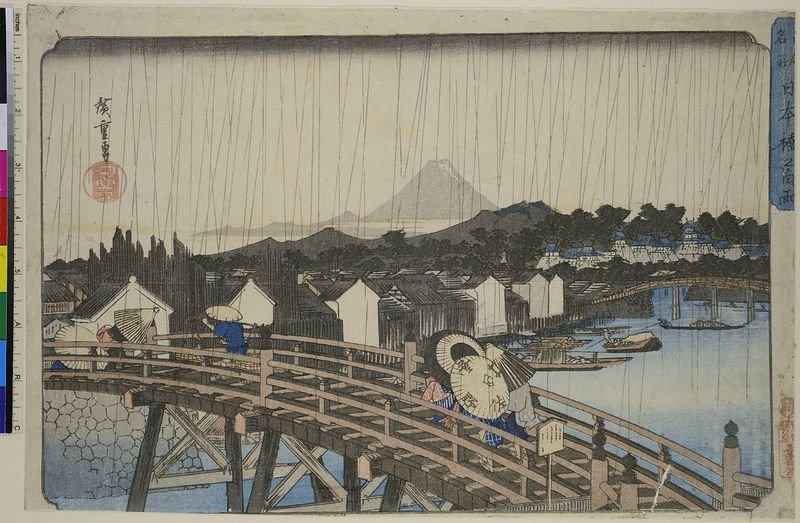
Titel: Regenschauer an der Nihonbashi, aus der Serie: Berühmte Orte der Osthauptstadt
Künstler: Utagawa Hiroshige
Standort: Hamburg
Institution: Museum für Kunst und Gewerbe Hamburg
Schlagwörter: berg, blau, wasser, weiß, bäume, fluss, landschaft, menschen, see, stadt, hintergrund, holz, hüte, zeichnung, regenschirm, schirm, sonnenschirm, häuser, brücke, boot, boote, holzschnitt, japan, schiffe, schrift, berge, gebirge, dorf, linien, figuren, japanisch, regen, stadtansicht, vulkan, fischerboote, asien, druck, druckgraphik, druckgrafik, regenschirme, schirme, asiatisch, buchdruck, ostasien, viadukt, zeit, farbholzschnitt, wassser, landschaften, landschaftsdarstellung, bereg, edo, fuji, reproduktionen, volcano, fujiama, druckerzeugnisse, gewässer, aquädukt, ukiyo, volcan, china dorf